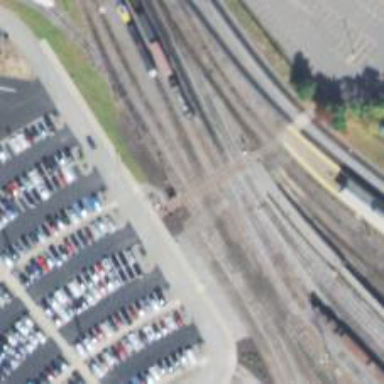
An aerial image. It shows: Railway crossing.